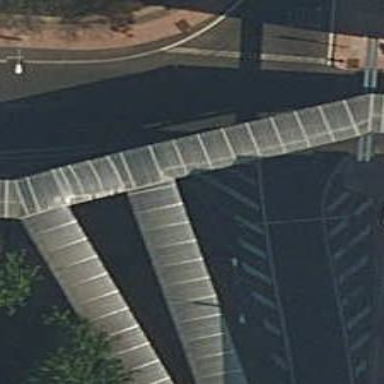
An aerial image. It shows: Bridge with steps and ramp.